Question: I am attempting to display a list of items (the style and controltemplate for these items are defined elsewhere) and i want to be able to add/remove as many as i want to. As i do not have infinite screen realestate I am displaying these in a ListBox control.
This is the screen i have to date:

What is going to happen is this. When i click the New button, i want the item to appear in the outlined area.
So now for the problem:
I want, when i click the New... Button, a new item to appear in the ListBox (outlined). Is it possible to do this using XAML? I am trying to work on seperating the business logic from the interface, so if there were some way to acheive this in XAML i would appreciate it. If not,can i use the custom templated item i have created in C# so that it will appear as the template specifies in the list box instead of like a normal ListBoxItem
Thanks in advance!
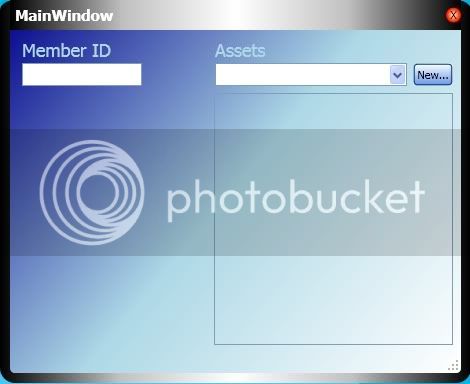
Answer: I think the only way to achieve this is to add the new (empty) item to the list to which the outlined listview is databound.
If there's any business logic involved in creating the new item you should ask your business logic layer to create the new item for you, otherwise instantiate the object as you would normally do.